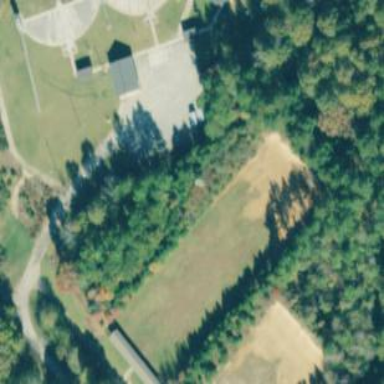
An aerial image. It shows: Shooting range pitch for marksmanship sports.